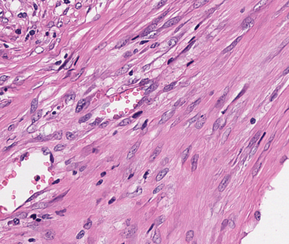
Tumor epithelial tissue: no
Tumor-associated stroma tissue: yes
Normal tissue: no